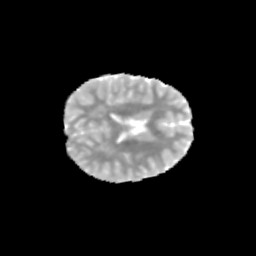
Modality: MD
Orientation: axial
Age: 12
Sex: female
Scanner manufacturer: siemens
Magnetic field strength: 3 T
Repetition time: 3.8 s
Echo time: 0.07 s